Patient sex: M
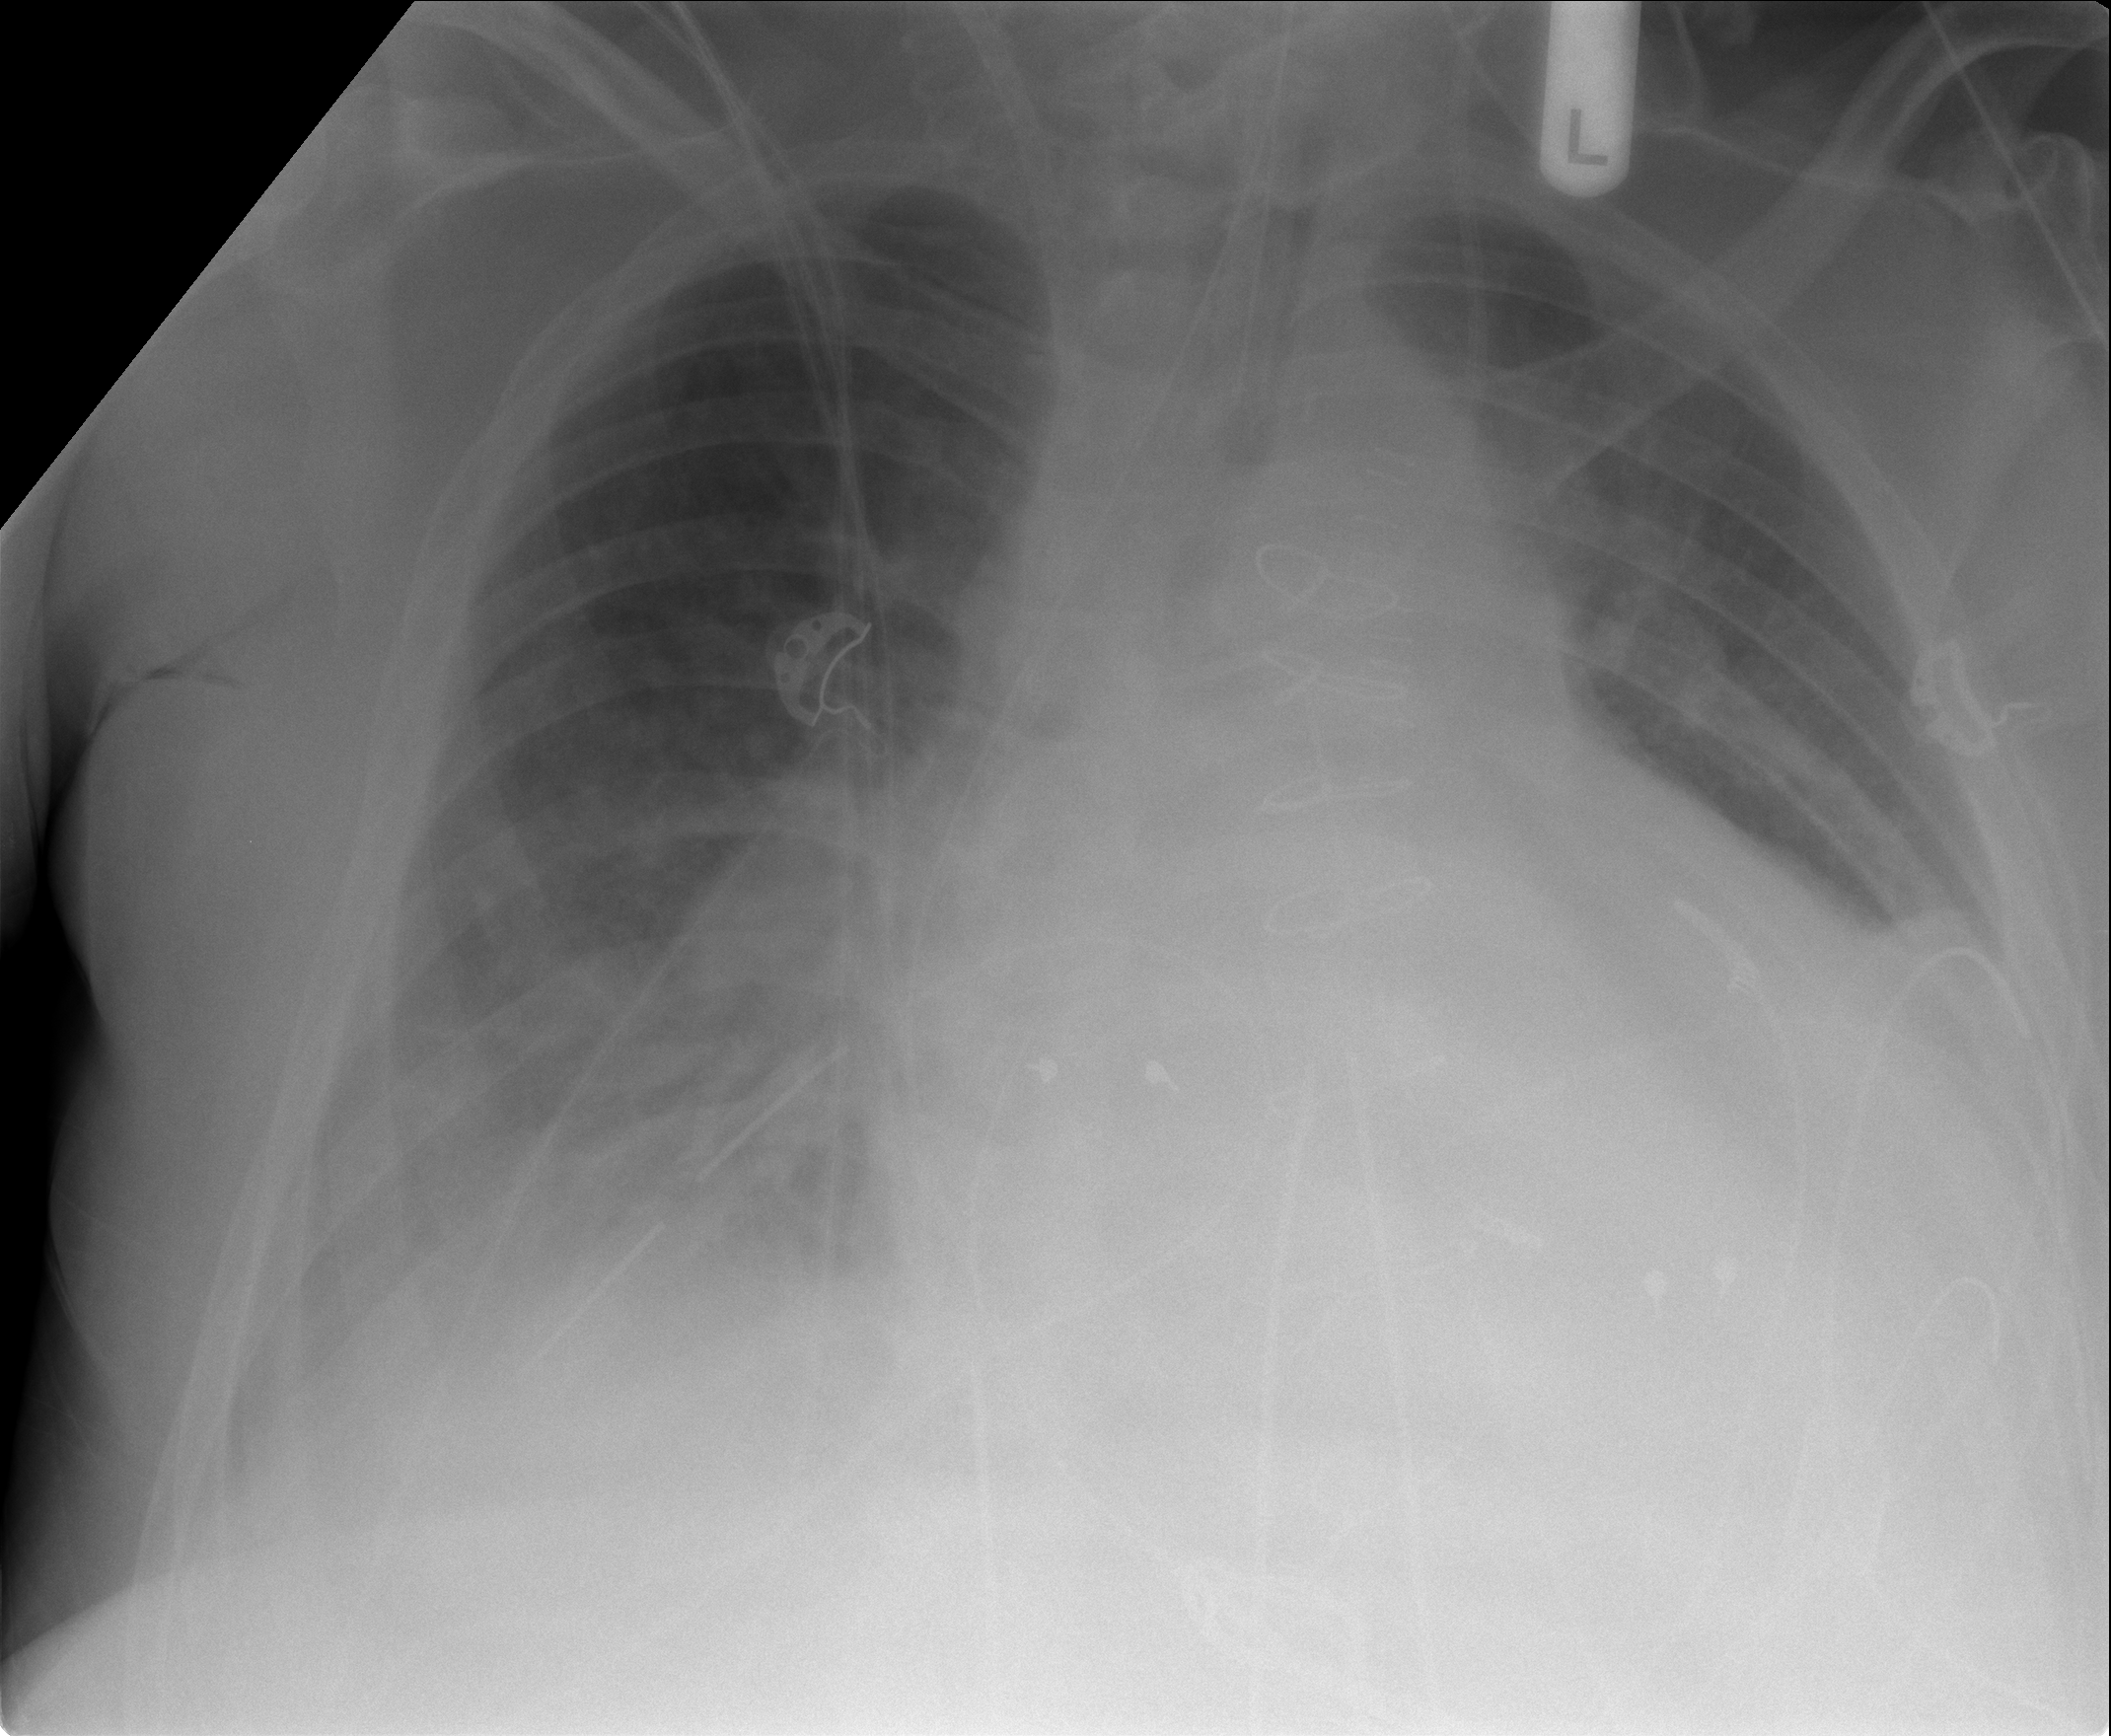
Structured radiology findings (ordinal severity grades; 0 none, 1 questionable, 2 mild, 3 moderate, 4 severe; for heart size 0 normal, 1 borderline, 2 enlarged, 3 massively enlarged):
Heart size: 3
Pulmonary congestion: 2
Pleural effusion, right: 1
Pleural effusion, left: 2
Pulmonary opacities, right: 0
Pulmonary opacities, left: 0
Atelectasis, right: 2
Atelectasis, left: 2